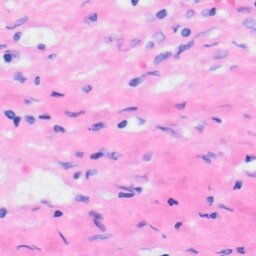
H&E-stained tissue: Liver